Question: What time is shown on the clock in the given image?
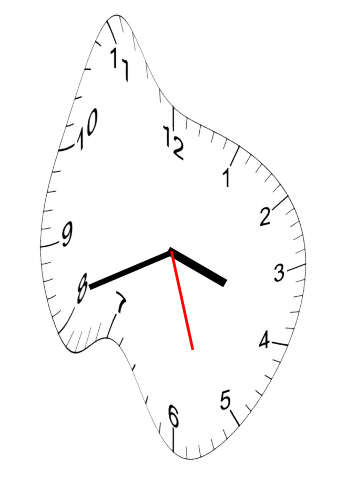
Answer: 03:41:27